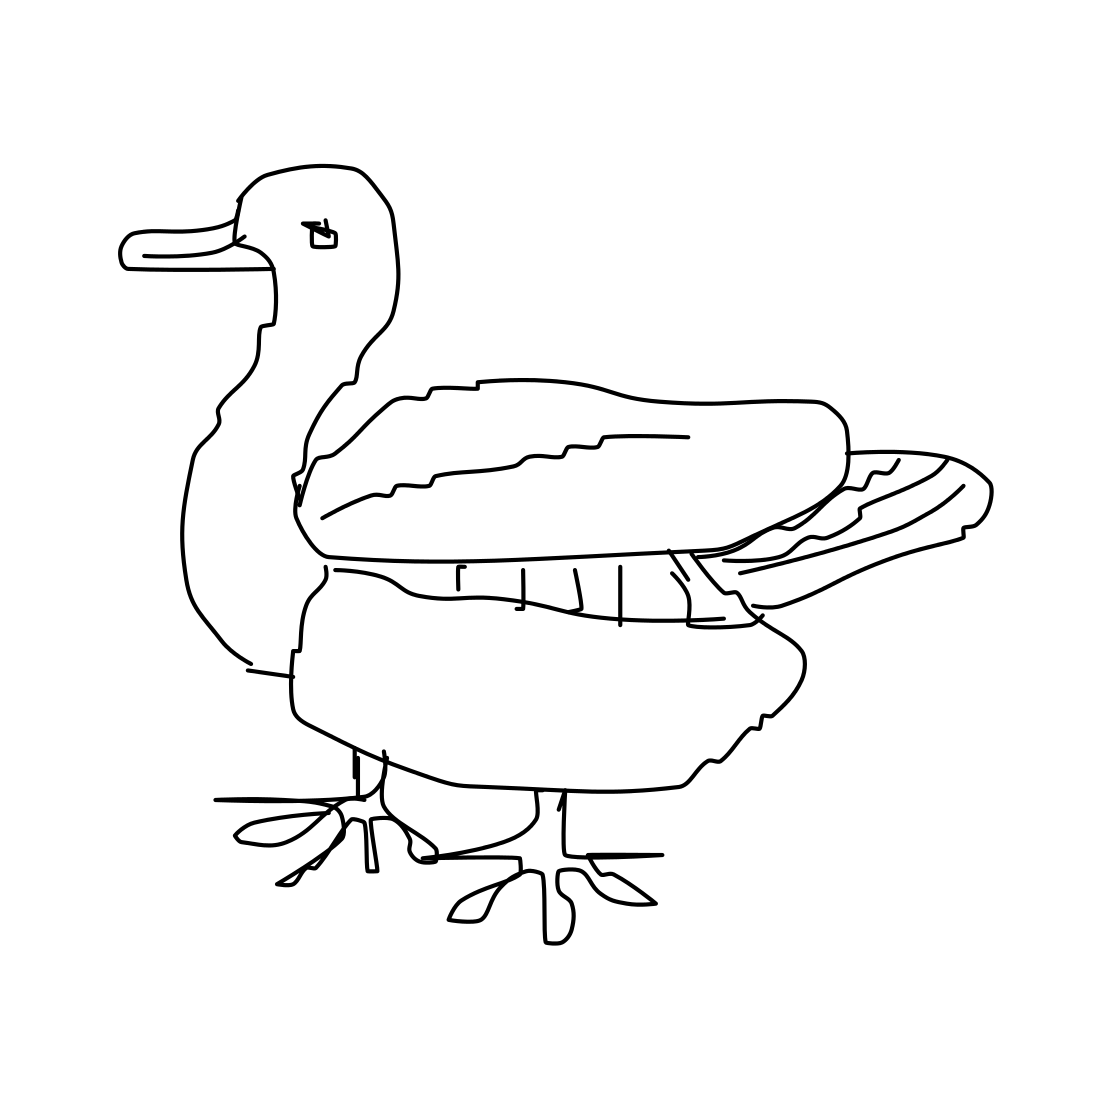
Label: duck